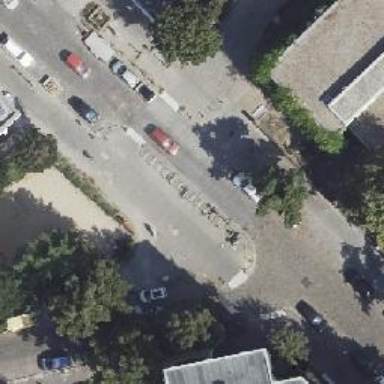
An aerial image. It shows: Street lamp support.